Aerial crown-view tile of a tropical tree (Barro Colorado Island, Panama), acquired 20241216:
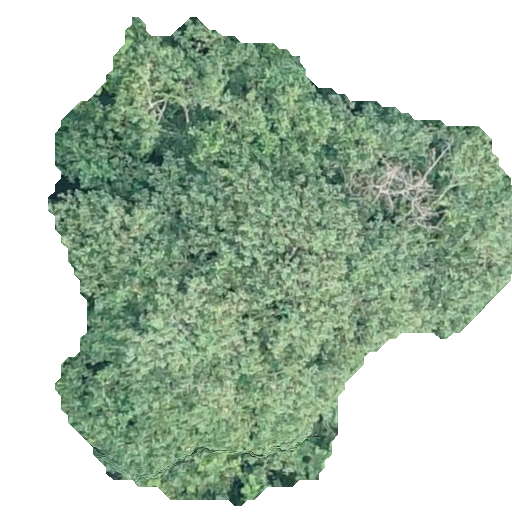
Species: Hieronyma alchorneoides
GBIF accepted scientific name: Hieronyma alchorneoides
Crown area: 221.341 m²